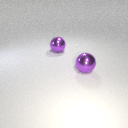
large purple metal sphere to the left of large purple metal sphere